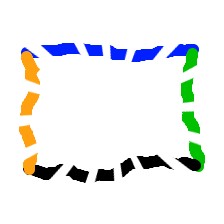
Shape: rectangle